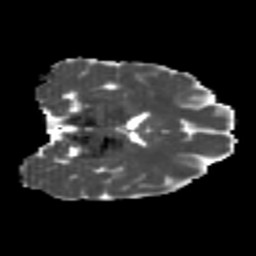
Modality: MD
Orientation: coronal
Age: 25
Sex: female
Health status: healthy
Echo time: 0.074 s